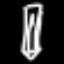
Label: pencil